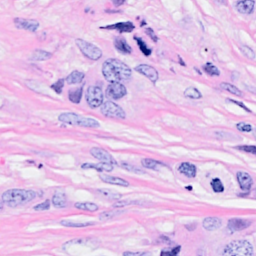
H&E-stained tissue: Breast